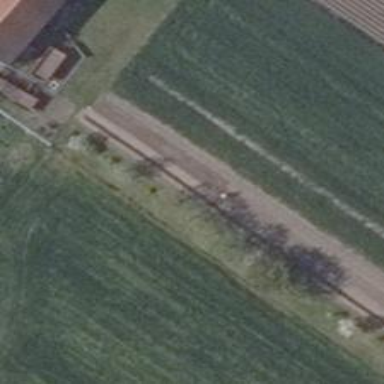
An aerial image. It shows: Row of deciduous broadleaved trees.